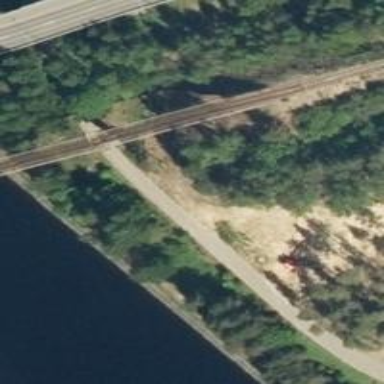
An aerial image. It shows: Bridge carrying continuous electrified railway tracks with contact line.